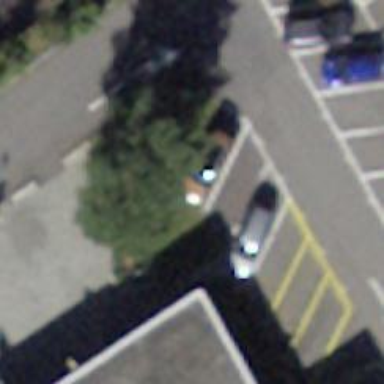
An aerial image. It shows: Bicycle parking area with wall loops.